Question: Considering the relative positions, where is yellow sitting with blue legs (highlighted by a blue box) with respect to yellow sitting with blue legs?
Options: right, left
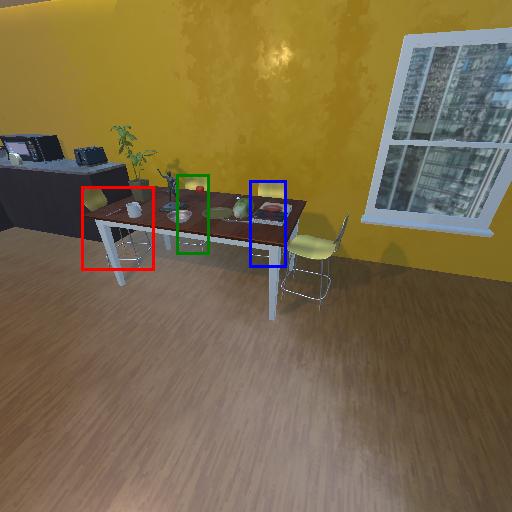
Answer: right